Aerial crown-view tile of a tropical tree (Barro Colorado Island, Panama), acquired 20250715:
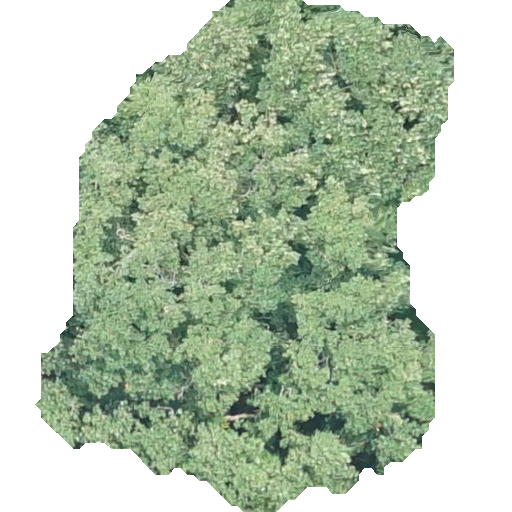
Species: Hieronyma alchorneoides
GBIF accepted scientific name: Hieronyma alchorneoides
Crown area: 232.32 m²